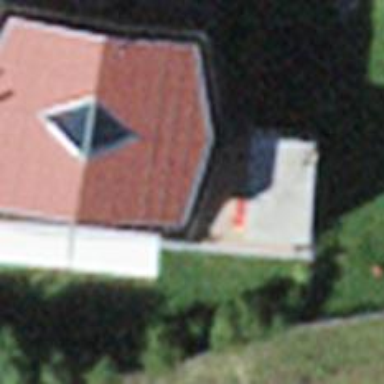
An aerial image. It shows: Building with tile roof.